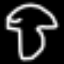
Label: mushroom